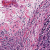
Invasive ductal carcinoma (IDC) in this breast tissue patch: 1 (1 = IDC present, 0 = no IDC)